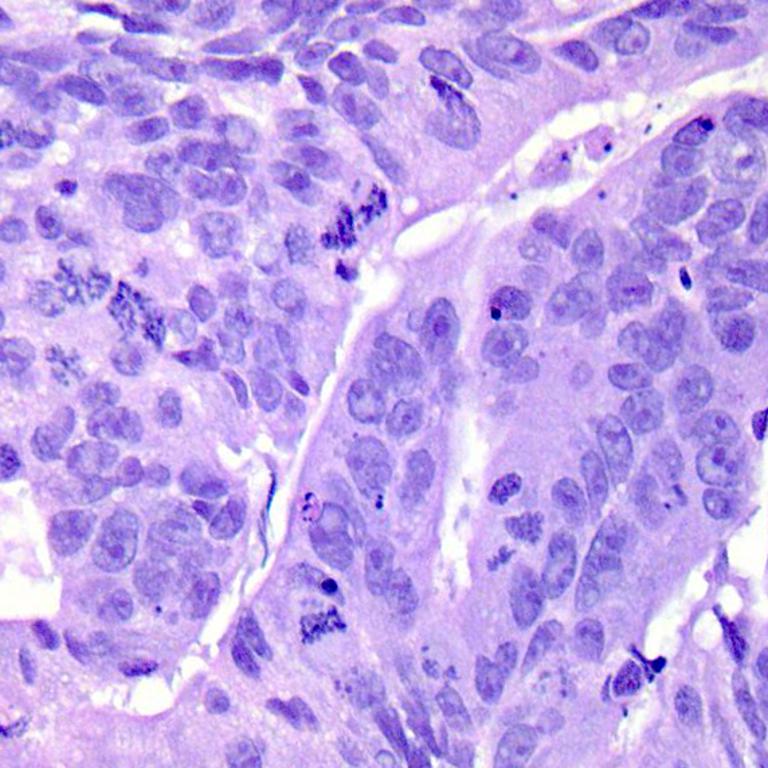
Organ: colon
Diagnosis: adenocarcinomas